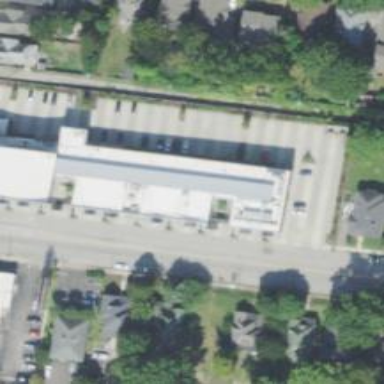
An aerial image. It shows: Building.